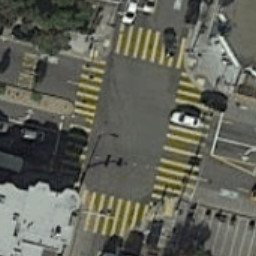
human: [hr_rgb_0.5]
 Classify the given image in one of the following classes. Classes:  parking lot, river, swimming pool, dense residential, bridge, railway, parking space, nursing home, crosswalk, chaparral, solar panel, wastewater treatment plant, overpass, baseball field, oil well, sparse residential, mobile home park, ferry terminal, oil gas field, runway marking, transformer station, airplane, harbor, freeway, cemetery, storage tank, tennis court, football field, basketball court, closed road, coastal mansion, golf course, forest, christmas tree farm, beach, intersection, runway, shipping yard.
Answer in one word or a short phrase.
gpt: crosswalk